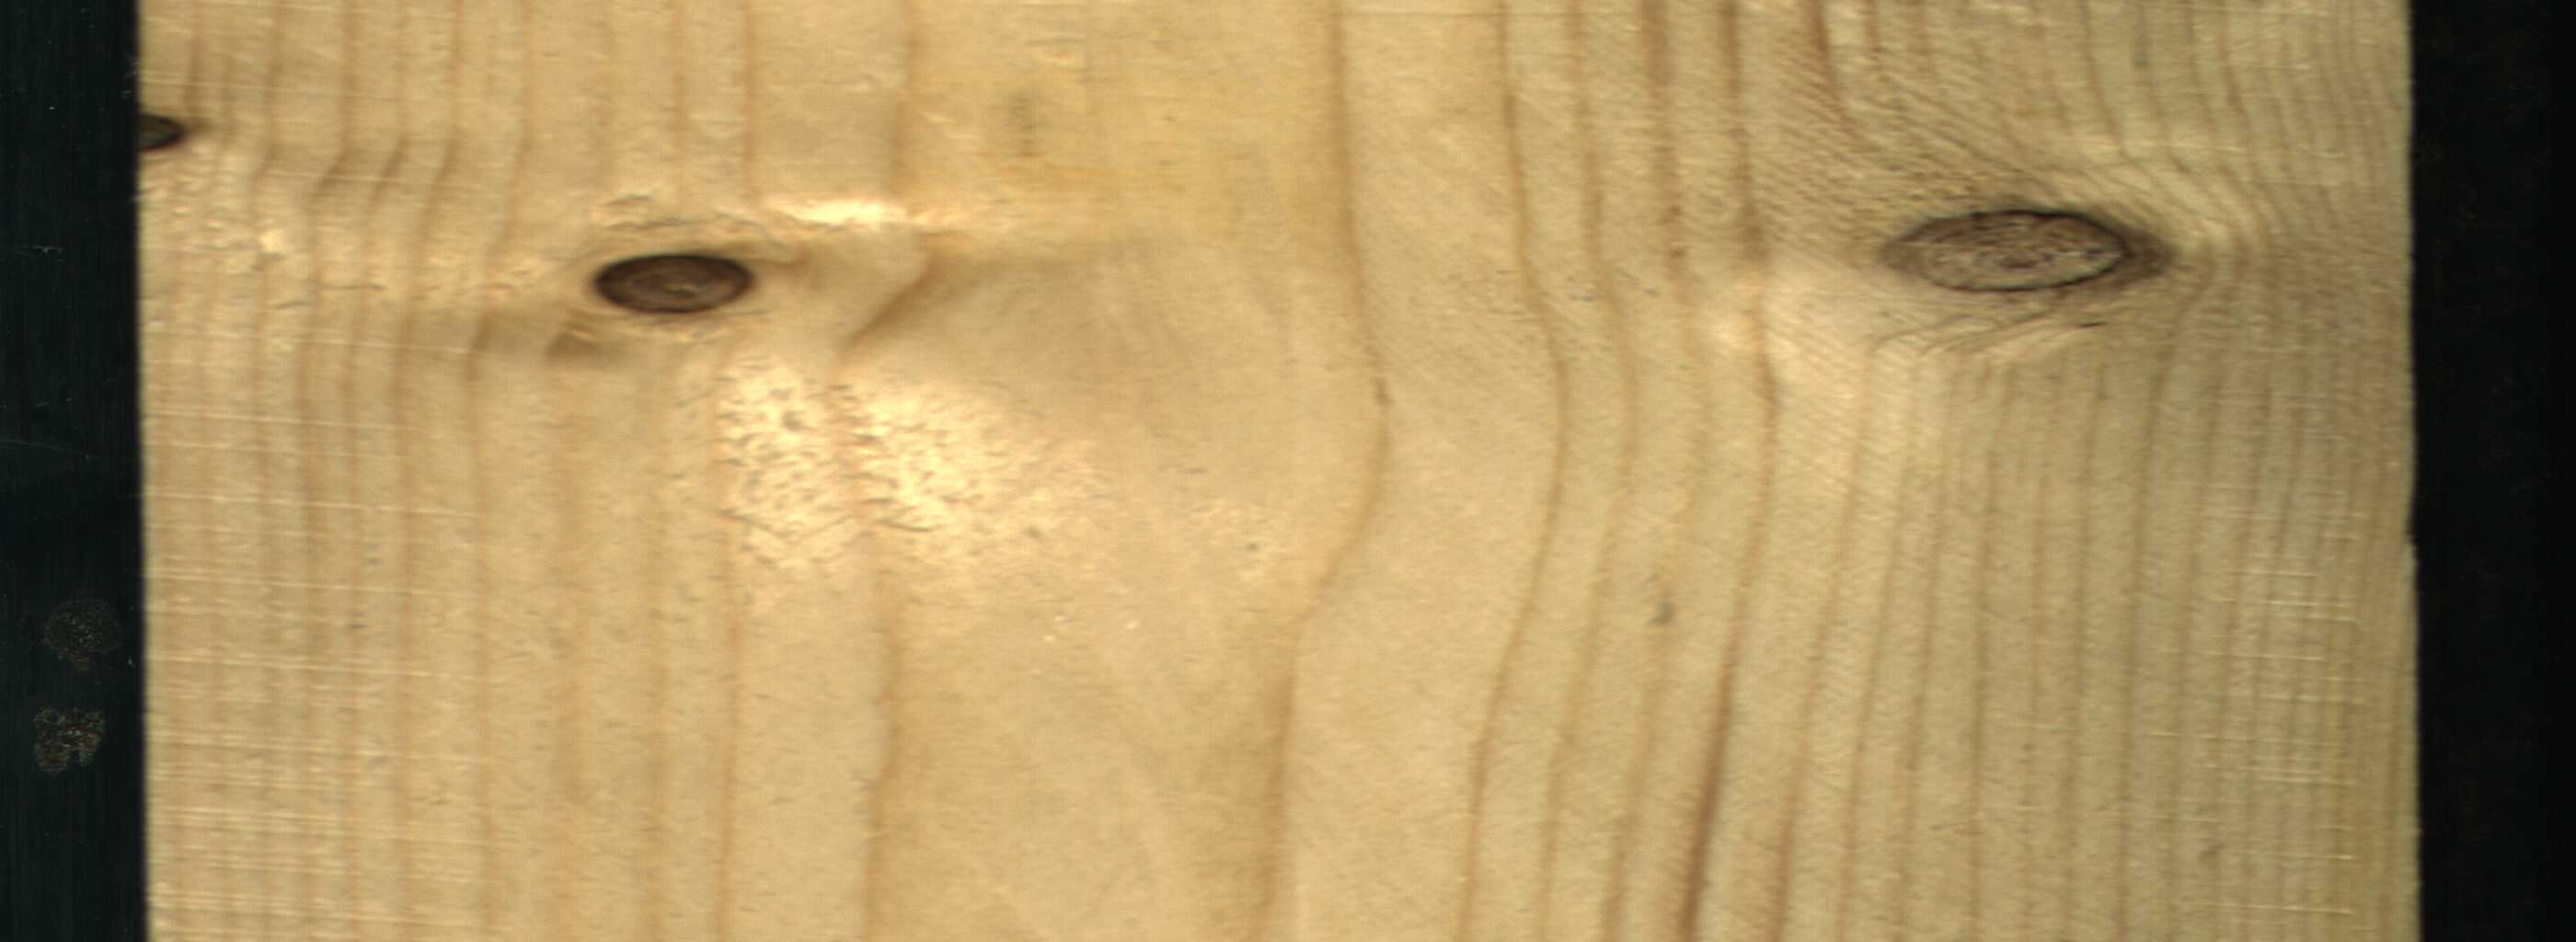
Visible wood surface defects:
Knot_missing
Dead_Knot
Dead_Knot